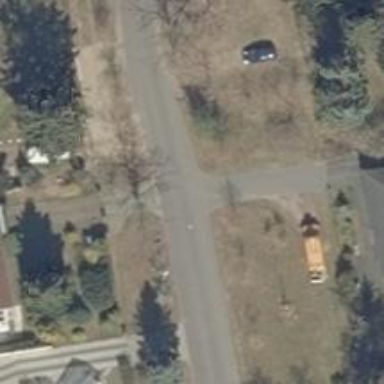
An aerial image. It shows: Residential road with asphalt surface.